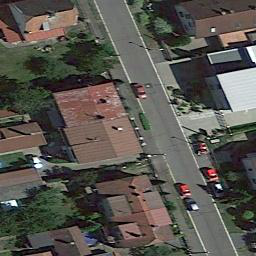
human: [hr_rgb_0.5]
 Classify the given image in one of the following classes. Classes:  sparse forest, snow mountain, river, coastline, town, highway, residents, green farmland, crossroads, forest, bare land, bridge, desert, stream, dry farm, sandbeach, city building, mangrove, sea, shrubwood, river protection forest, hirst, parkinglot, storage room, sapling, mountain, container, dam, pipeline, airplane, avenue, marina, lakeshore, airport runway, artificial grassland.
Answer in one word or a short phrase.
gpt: residents